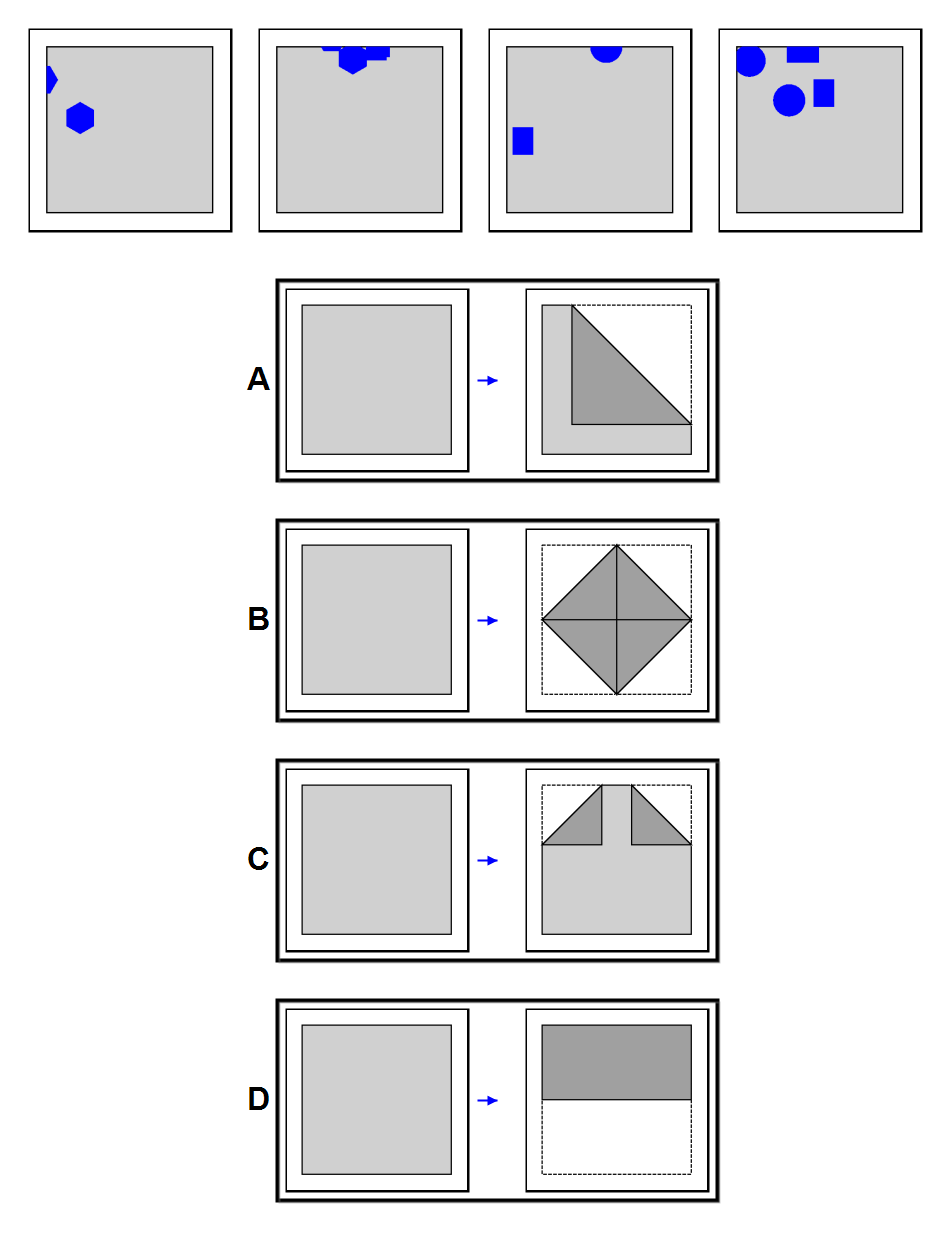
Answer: C